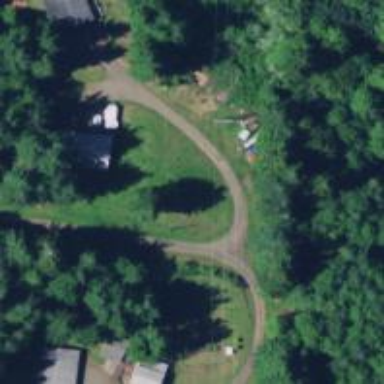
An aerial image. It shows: Driveway leading to service road.